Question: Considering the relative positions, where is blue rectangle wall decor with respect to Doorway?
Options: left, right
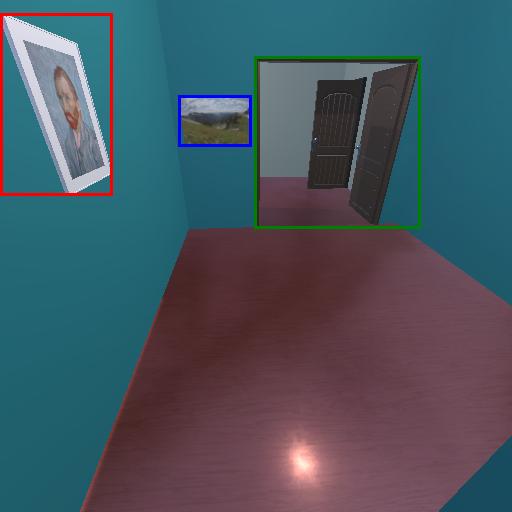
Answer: left